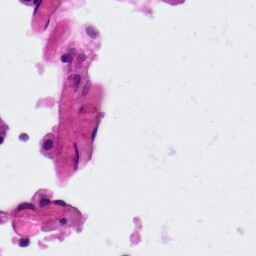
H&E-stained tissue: Lung